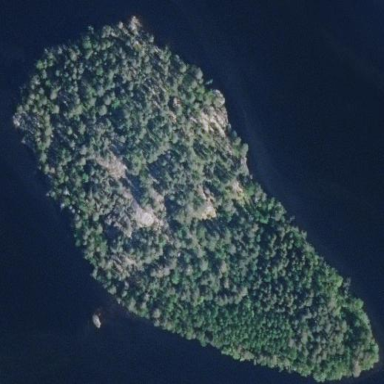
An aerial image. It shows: Islet.